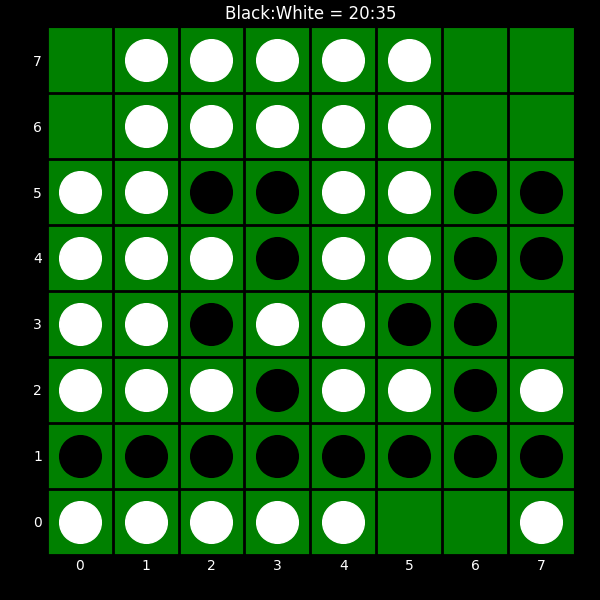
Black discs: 20
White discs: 35